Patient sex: M
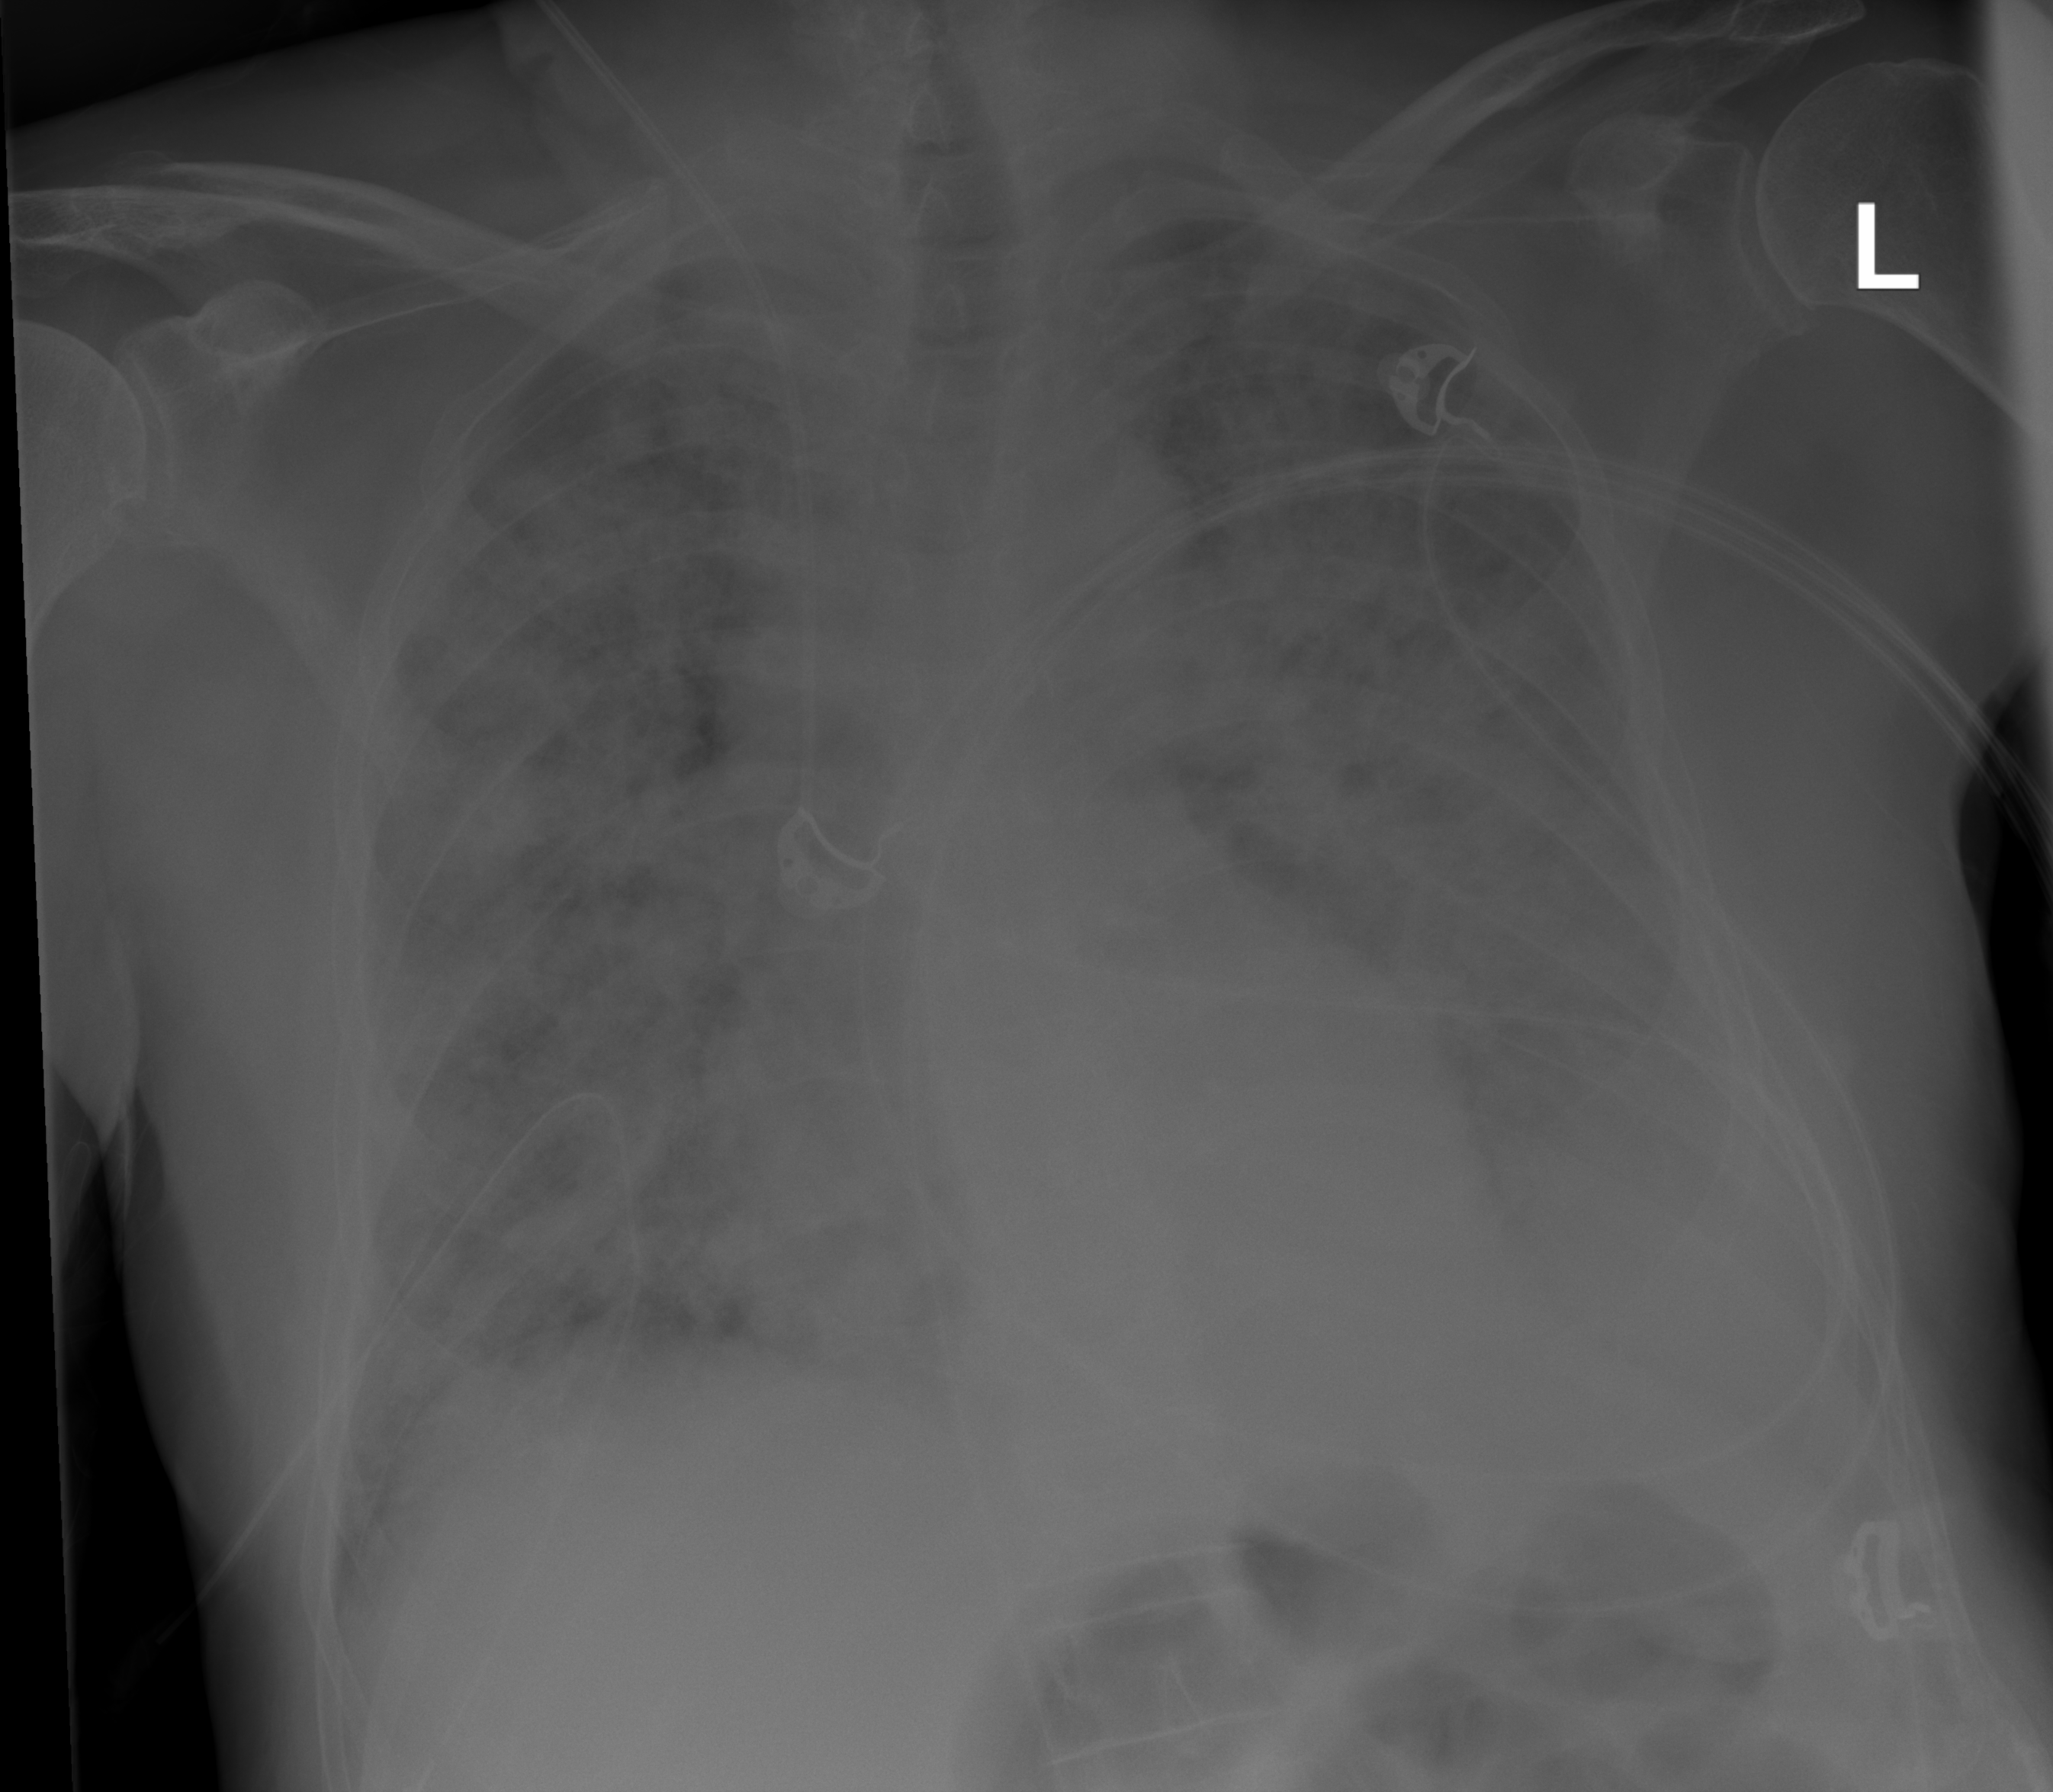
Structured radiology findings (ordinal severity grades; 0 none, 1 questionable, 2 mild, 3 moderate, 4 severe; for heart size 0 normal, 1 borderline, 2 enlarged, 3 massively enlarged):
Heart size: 2
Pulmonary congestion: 3
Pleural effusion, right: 0
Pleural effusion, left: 3
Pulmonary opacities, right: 4
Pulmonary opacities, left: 4
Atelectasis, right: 2
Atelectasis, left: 2